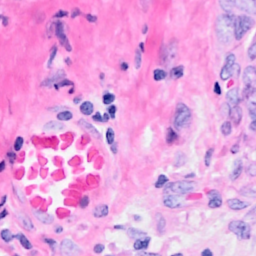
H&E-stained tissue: Breast